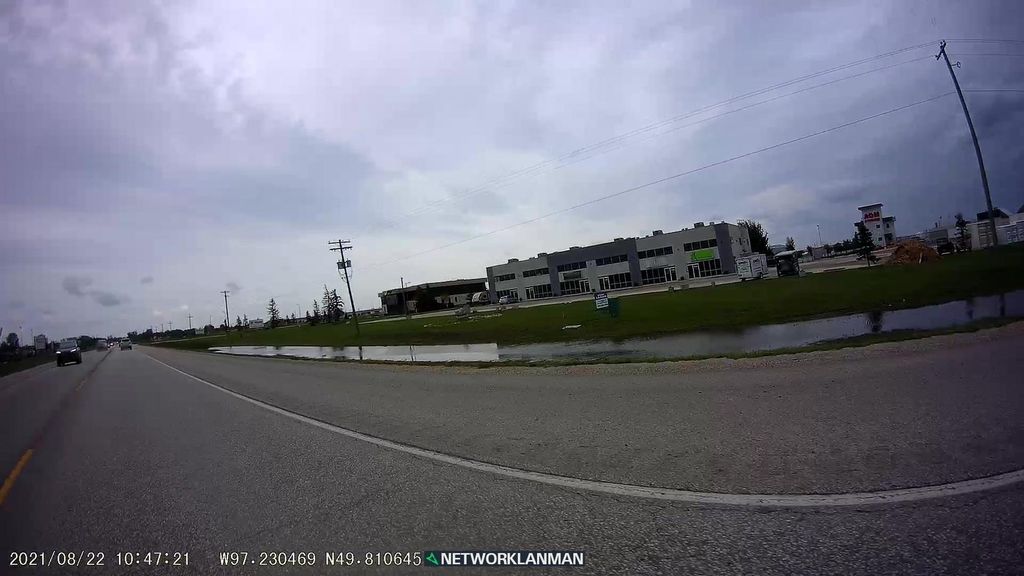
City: winnipeg